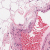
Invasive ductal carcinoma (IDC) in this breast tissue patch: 0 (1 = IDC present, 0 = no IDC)